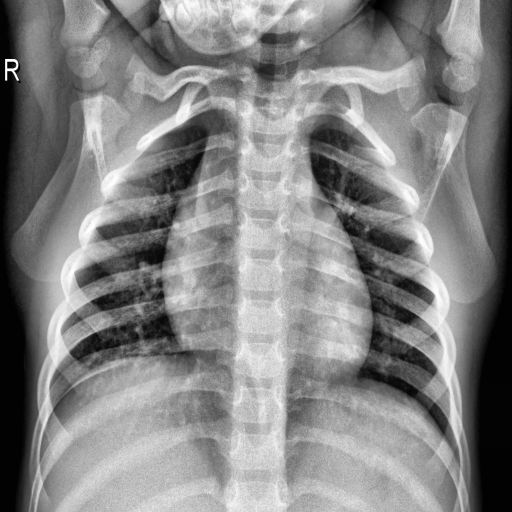
Finding: NORMAL